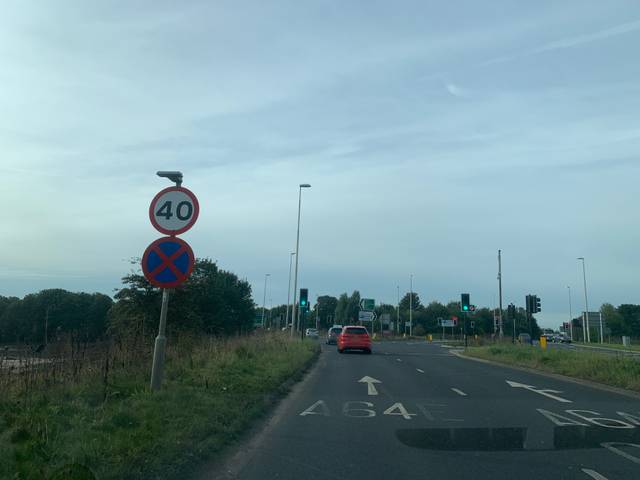
Region: United Kingdom
Coordinates: 53.928, -1.117